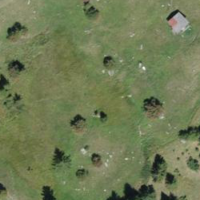
EUNIS habitat code: 26
Species observed at this site:
Berberis vulgaris